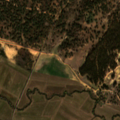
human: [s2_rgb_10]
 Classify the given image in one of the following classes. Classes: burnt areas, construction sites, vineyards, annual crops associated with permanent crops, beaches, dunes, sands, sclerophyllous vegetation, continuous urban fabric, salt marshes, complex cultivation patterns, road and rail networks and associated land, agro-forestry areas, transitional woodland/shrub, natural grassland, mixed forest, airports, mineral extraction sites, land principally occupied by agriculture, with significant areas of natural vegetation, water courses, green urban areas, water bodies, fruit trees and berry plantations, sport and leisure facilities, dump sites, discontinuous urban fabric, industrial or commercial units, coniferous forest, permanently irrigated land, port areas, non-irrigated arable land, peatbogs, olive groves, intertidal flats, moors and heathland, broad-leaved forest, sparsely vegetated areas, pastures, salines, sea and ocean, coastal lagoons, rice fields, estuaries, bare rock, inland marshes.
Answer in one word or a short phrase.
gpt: permanently irrigated land, rice fields, agro-forestry areas, broad-leaved forest